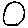
Label: circle